You are looking at a signal-to-image encoding: consecutive vibration samples arranged as the rows of a grayscale square. What is the most likely bearing condition (normal, inner_race, outer_race, ball)?
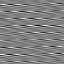
Answer: outer_race